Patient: sex M, age 68
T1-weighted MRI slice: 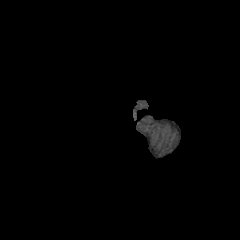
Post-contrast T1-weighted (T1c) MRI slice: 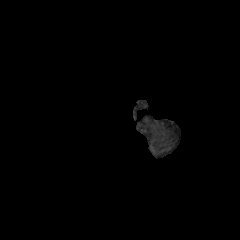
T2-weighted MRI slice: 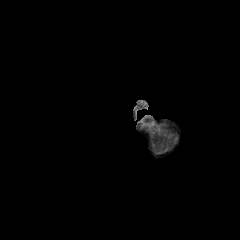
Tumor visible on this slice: no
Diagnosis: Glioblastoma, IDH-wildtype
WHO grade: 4